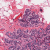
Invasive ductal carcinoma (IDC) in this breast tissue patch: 0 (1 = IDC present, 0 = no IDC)